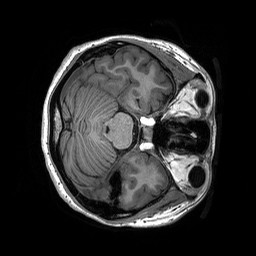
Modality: T1w
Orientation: axial
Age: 21
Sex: male
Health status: healthy
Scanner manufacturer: siemens
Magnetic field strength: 3 T
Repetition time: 2.53 s
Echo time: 0.00227 s